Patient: sex F, age 36
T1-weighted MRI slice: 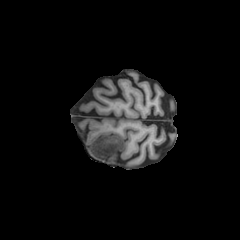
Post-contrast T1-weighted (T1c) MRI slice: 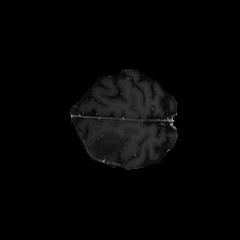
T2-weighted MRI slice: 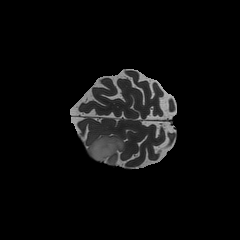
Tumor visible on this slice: yes
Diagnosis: Astrocytoma, IDH-mutant
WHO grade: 3